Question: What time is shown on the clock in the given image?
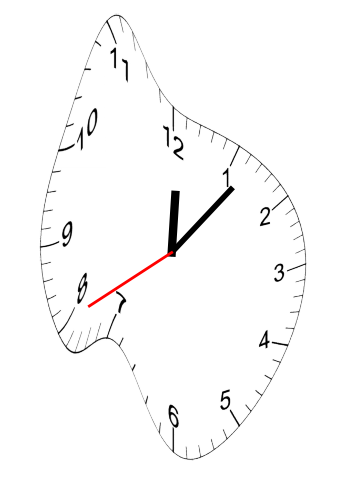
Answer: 12:06:40